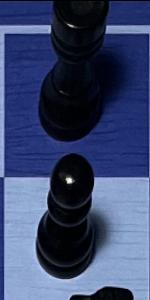
Label: Pawn_Black